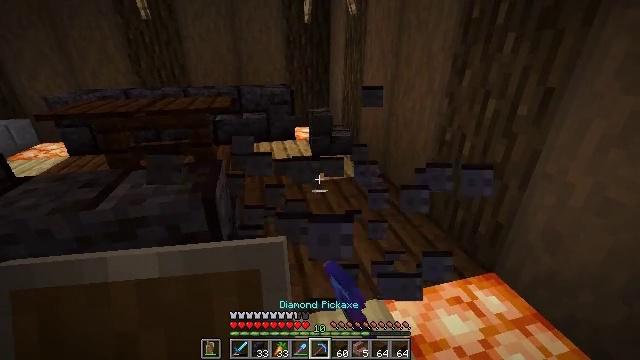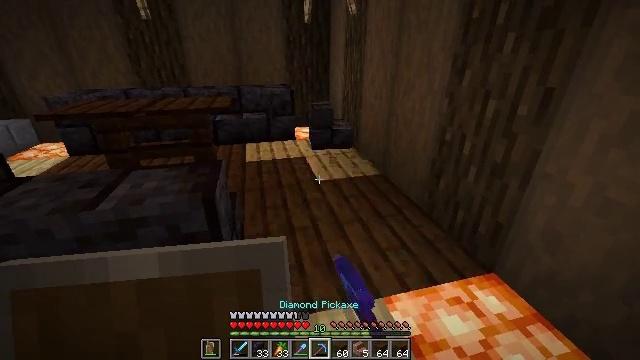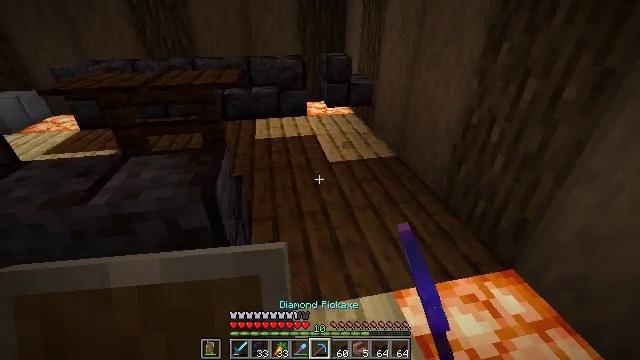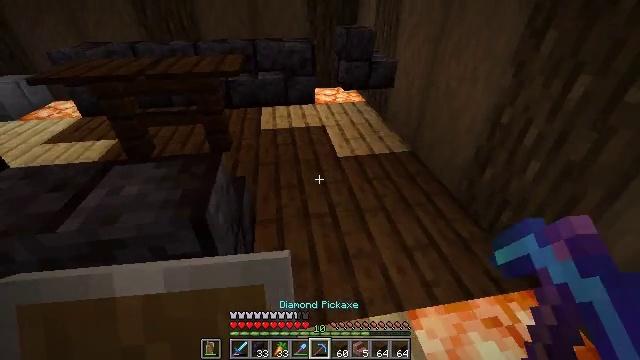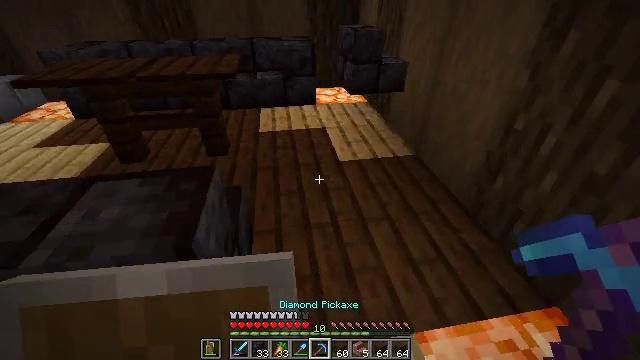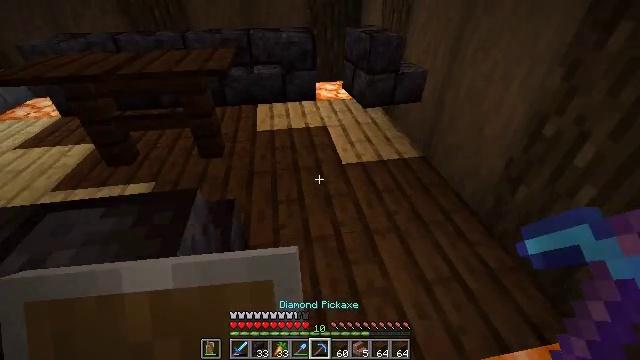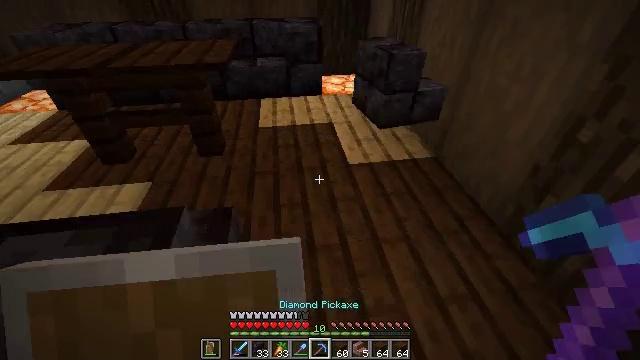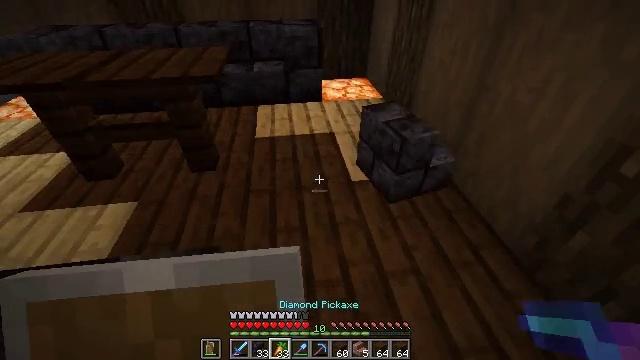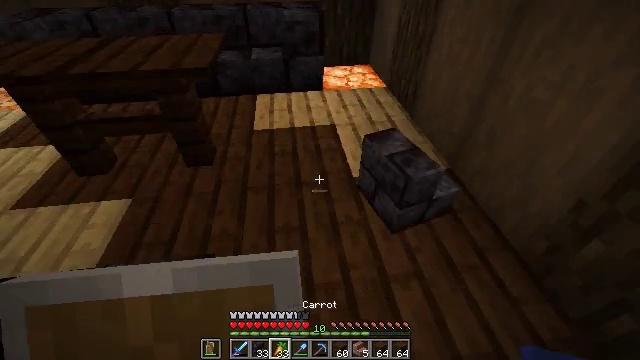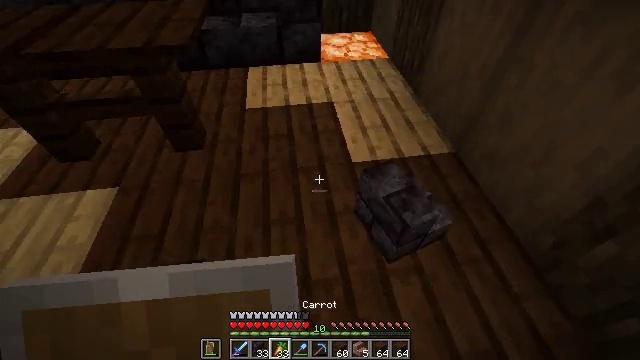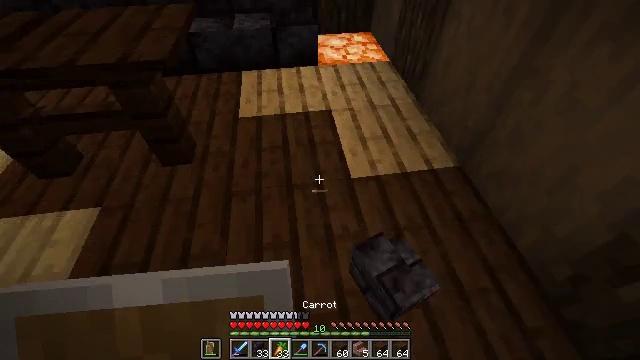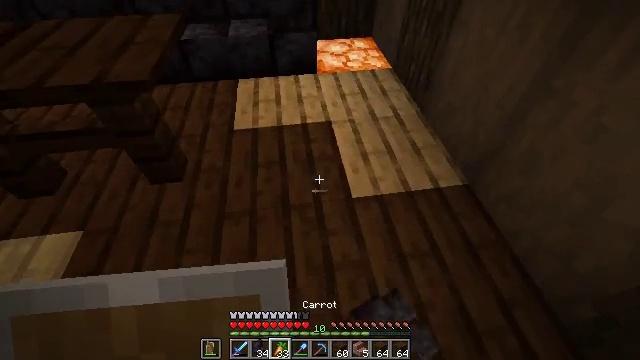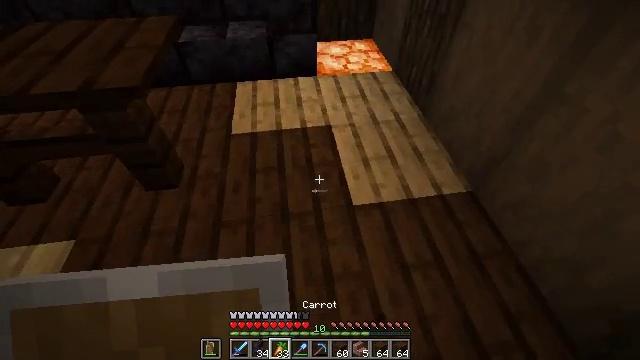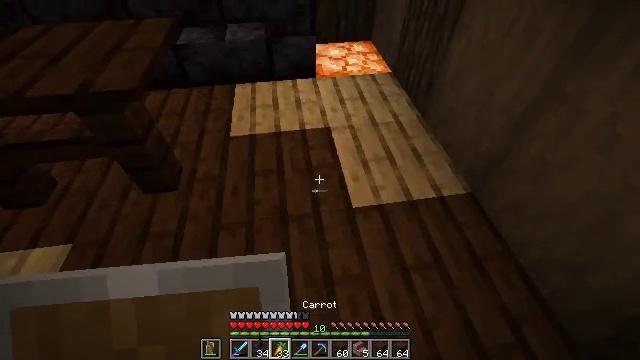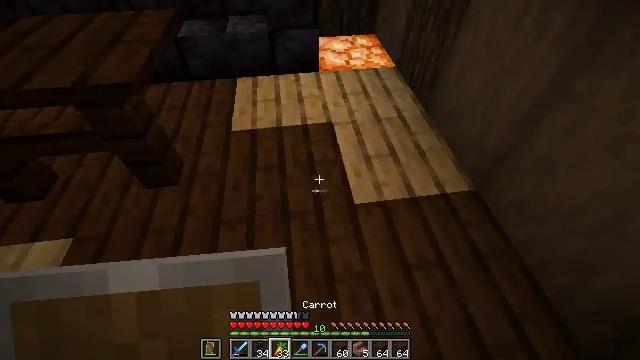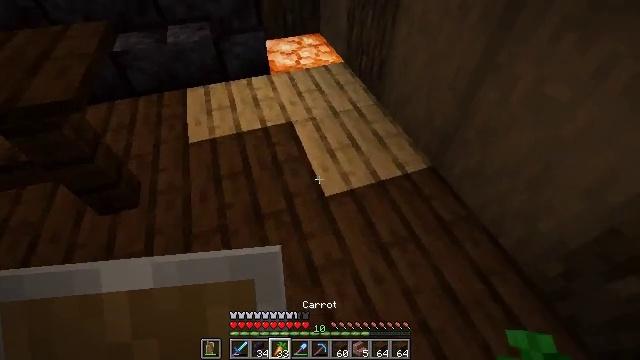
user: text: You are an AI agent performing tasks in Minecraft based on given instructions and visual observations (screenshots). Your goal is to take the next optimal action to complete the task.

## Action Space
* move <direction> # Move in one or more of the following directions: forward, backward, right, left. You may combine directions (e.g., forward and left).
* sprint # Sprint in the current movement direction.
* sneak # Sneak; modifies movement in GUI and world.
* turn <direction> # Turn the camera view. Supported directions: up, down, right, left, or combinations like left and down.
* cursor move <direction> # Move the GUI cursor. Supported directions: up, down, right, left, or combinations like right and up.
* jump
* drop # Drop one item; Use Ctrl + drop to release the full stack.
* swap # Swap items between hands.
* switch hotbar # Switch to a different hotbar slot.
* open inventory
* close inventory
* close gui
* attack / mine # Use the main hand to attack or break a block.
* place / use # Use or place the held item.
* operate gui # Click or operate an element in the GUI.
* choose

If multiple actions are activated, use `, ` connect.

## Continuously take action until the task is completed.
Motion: motion action
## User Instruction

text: Attack the polished blackstone brick stairs to gather it.
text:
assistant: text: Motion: move forward
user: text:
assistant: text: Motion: move forward, turn left and down
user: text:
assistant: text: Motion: move forward, turn left and down
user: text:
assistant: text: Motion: move forward
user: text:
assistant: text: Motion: move forward, turn down
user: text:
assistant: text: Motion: move forward, turn left and down
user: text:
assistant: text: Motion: move forward, switch to hotbar 3
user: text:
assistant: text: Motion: move forward, turn down, switch to hotbar 3
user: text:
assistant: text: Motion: move forward, turn down, switch to hotbar 3
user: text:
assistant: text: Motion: move forward
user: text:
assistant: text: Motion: no_op
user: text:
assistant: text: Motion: no_op
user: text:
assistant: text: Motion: no_op
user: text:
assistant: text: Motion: turn down
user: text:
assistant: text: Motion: move back, turn right
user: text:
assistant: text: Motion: move back, turn right
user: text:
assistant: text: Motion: move back and move left
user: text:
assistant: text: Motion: move back and move left, jump
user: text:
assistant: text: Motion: move back and move left, jump
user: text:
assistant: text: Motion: move back and move left, turn left, jump
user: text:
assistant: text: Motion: move back and move left, turn left
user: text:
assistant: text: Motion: move back, turn left and up
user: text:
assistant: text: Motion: move back, turn left and up
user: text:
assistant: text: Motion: move back, turn left
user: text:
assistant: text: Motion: move back, turn left and up
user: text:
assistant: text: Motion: move back, turn left and up
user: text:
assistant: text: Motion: move back, turn left
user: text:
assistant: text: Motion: no_op
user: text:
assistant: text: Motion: no_op
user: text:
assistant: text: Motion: no_op